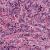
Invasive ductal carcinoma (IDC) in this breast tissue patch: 1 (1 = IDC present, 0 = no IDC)